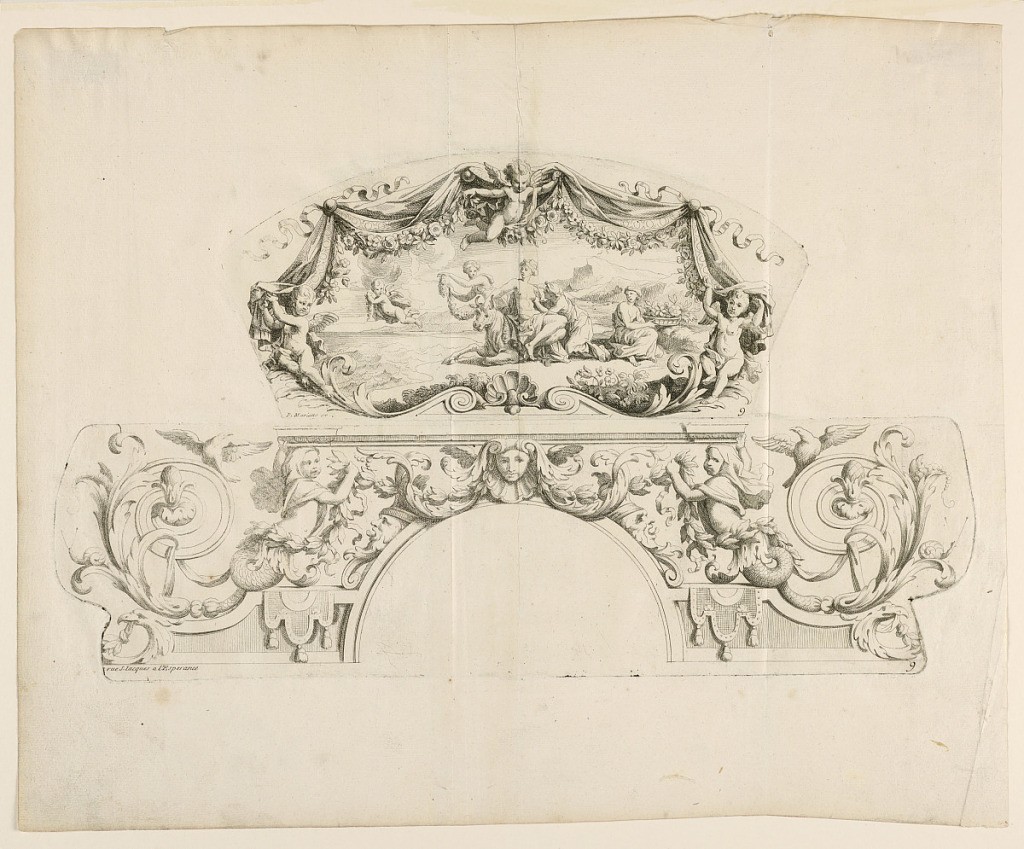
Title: Fan leaves, Eighth and ninth plates of the set, "Divers Desseins de grands Eventails, Encrans, et autres Ornamens, inventés et gravés par Nicolas Loire"
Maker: Alexis Loir, French, 1640 - 1713
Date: ca. 1670
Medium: Etching, engraving on laid paper
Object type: Print
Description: Europa upon the bull, crouching at the shore. Half-figures of children growing from spirals.